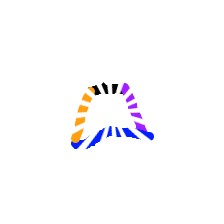
Shape: trapezoid